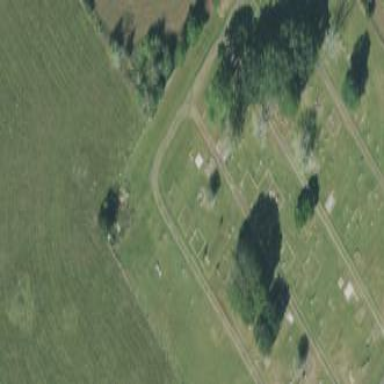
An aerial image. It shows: Cemetery.